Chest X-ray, PA view. Patient: 54 years old, sex F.
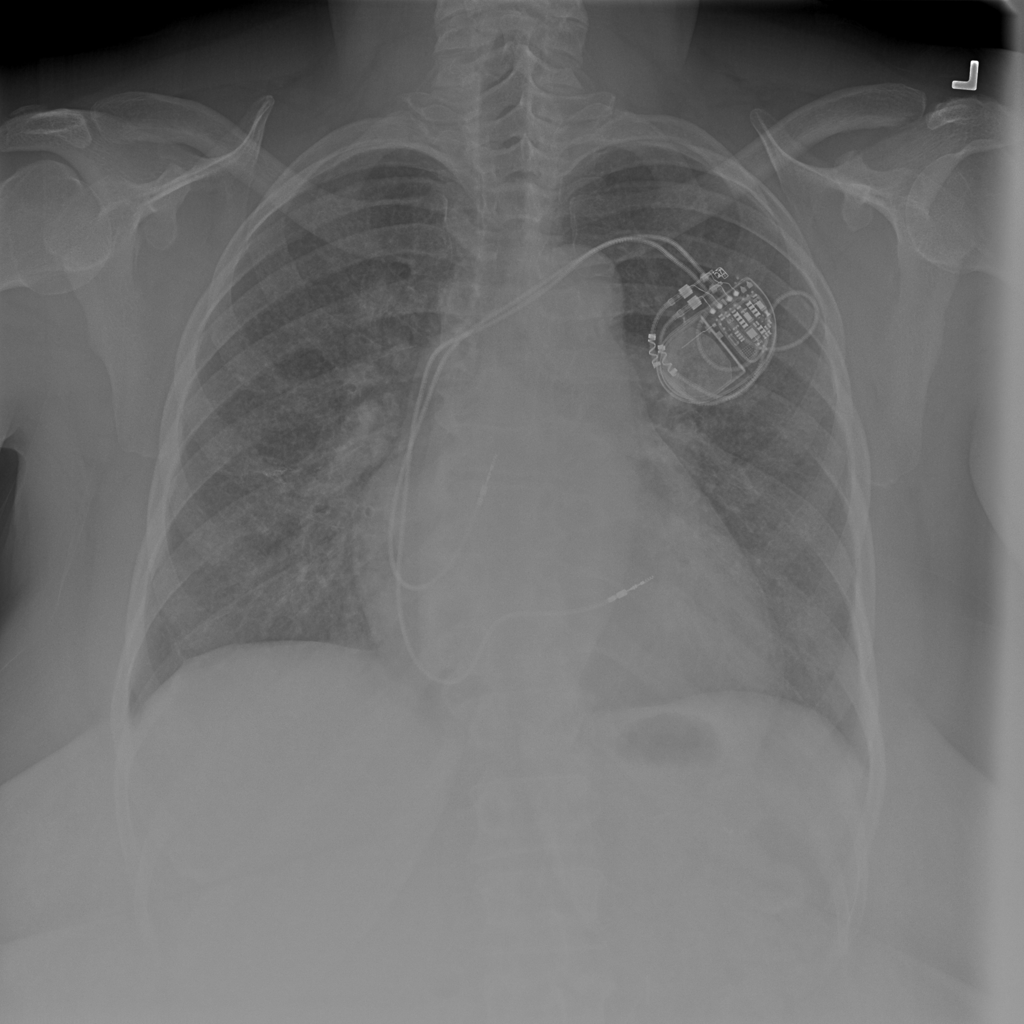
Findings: No Finding